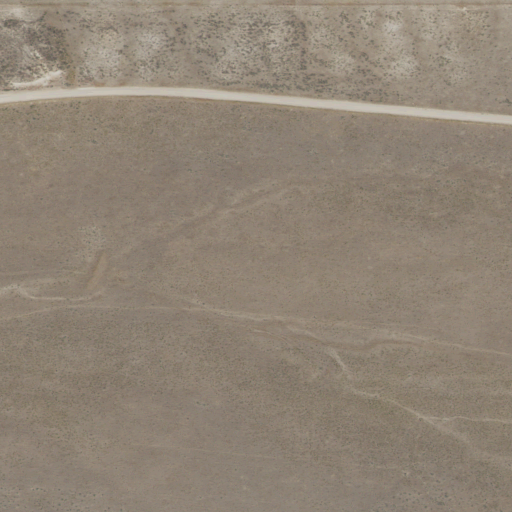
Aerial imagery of valley in Idaho named Cold Spring Canyon containing only shrub